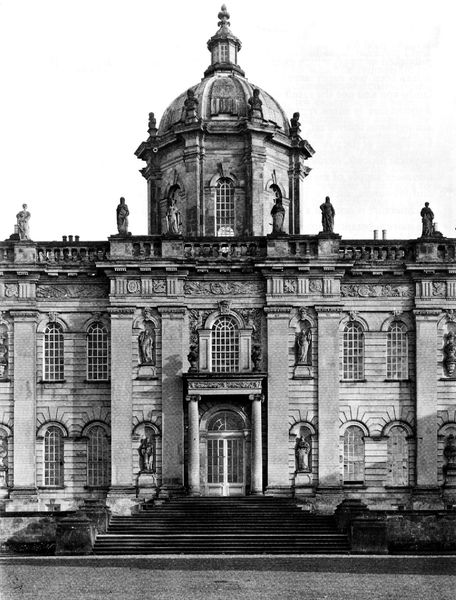
Titel: Castle Howard, North Yorkshire
Künstler: John Vanbrugh
Standort: Malton (EU - GB - Yorkshire)
Schlagwörter: schatten, weiß, fenster, grau, licht, schwarz, säulen, tür, dach, gebäude, haus, schloss, architektur, barock, stein, bild, kirche, spitzen, turm, garten, skulptur, statue, balkon, relief, bogen, fassade, figuren, rundbogen, kuppel, seile, treppe, treppen, aufgang, stufen, tor, foto, fotografie, bögen, eingang, kirch, sprossen, palast, balustrade, denkmal, schwarzweiß, rathaus, kathedrale, fries, portal, sims, skulpturen, statuen, residenz, rundbögen, ballustrade, reliefs, klassik, bauwerk, zeile, halbsäulen, mauersteine, gals, kupel, berliner schloss